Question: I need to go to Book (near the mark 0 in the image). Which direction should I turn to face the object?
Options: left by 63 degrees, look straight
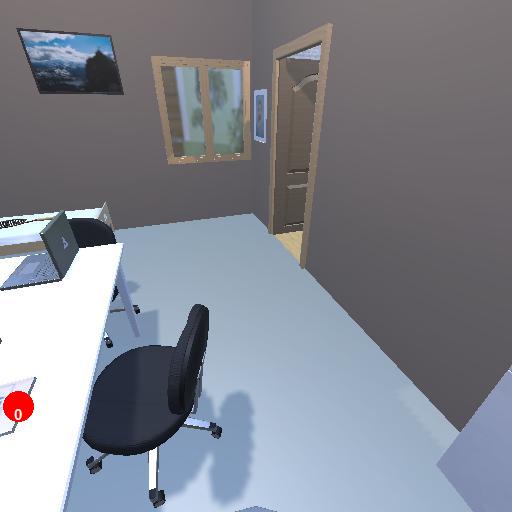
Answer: left by 63 degrees